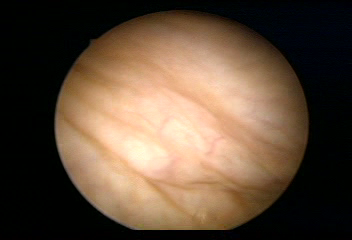
Modality: WLC
Class: Normal mucosa
Bladder cancer association: No